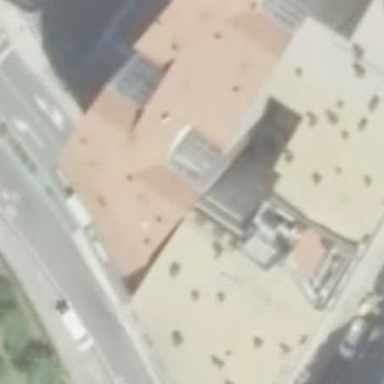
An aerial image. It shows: Part of building.